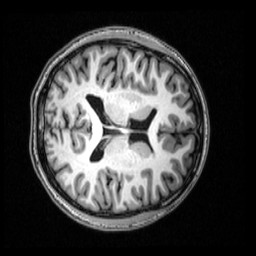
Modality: T1w
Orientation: axial
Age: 24
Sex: female
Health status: healthy
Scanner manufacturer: siemens
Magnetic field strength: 3 T
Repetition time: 2.53 s
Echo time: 0.00339 s